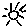
Label: sun